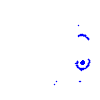
Particle: kaon